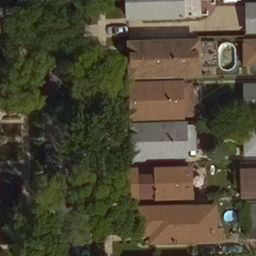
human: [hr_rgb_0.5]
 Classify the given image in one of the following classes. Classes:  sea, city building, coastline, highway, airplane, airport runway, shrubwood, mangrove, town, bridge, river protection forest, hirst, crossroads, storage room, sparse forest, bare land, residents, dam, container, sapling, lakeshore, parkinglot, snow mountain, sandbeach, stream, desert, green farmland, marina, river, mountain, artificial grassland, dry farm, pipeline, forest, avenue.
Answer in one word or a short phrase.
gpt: residents